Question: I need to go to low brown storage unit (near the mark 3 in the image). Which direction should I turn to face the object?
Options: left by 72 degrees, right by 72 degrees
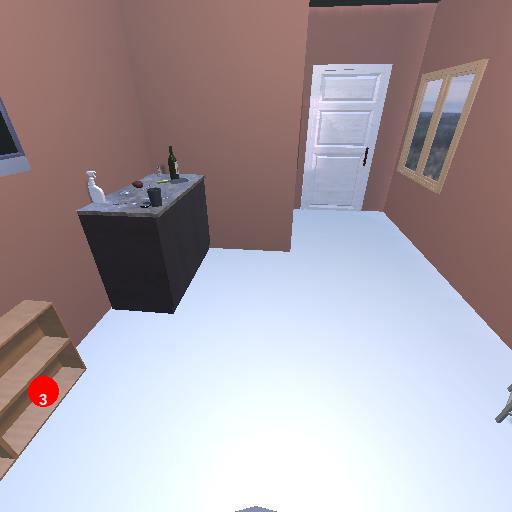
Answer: left by 72 degrees